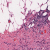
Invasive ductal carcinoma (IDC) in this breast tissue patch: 1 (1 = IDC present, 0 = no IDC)